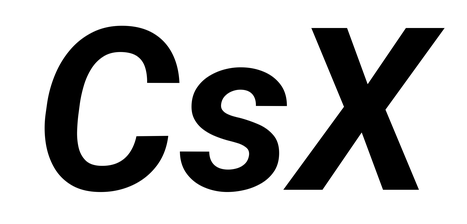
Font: Roboto-Italic_Bold_Italic